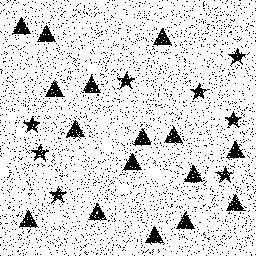
Squares: 0
Triangles: 16
Stars: 8
Total shapes: 24